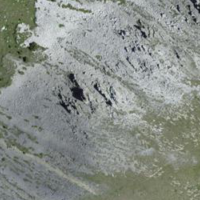
EUNIS habitat code: 31
Species observed at this site:
Leontopodium nivale